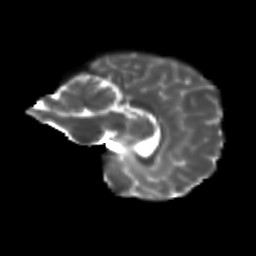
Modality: T2w
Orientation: sagittal
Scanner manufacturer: siemens
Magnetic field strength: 3 T
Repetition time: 9.2 s
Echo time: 0.084 s